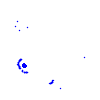
Particle: electron